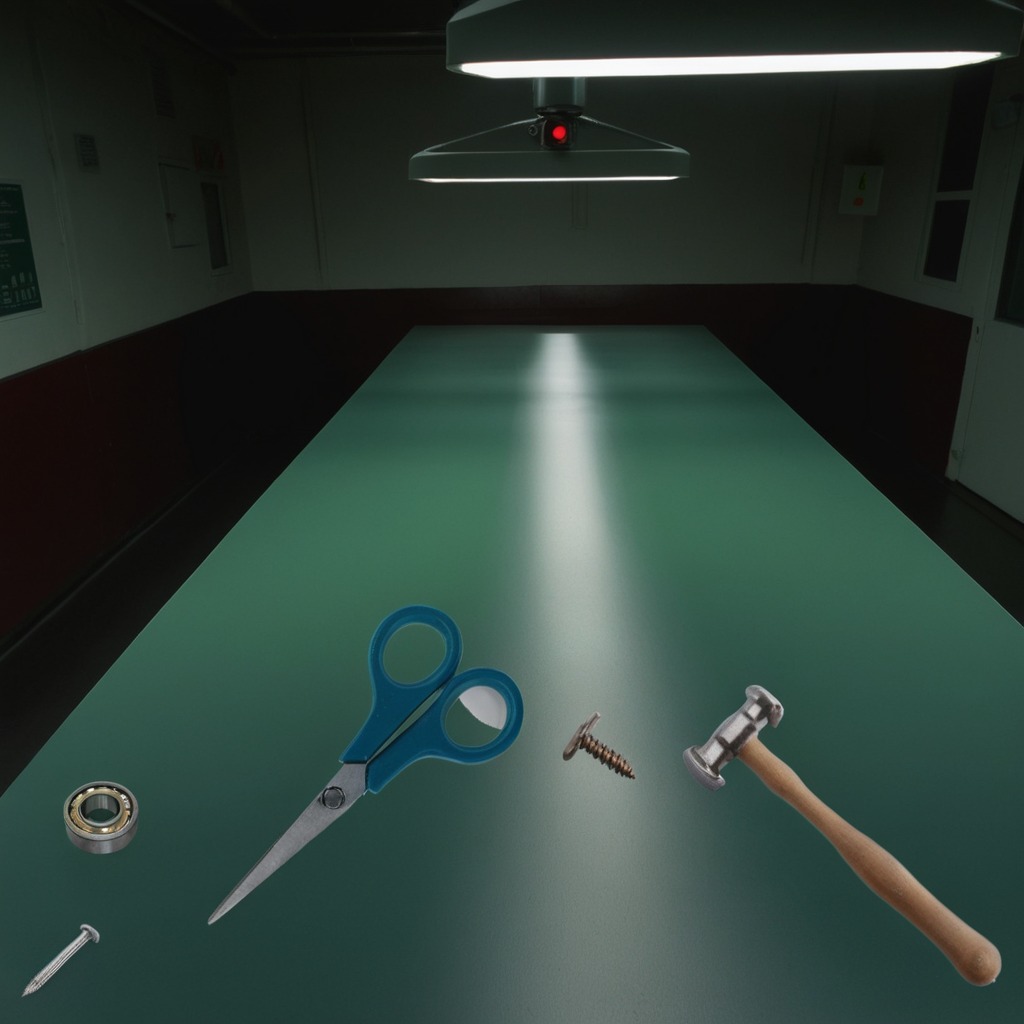
A ball bearing, a machine screw, an iron nail, a hammer, and a pair of scissors are lying on the table in a railway signal maintenance room.